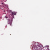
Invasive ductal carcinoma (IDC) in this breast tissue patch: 0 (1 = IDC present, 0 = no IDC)